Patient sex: M
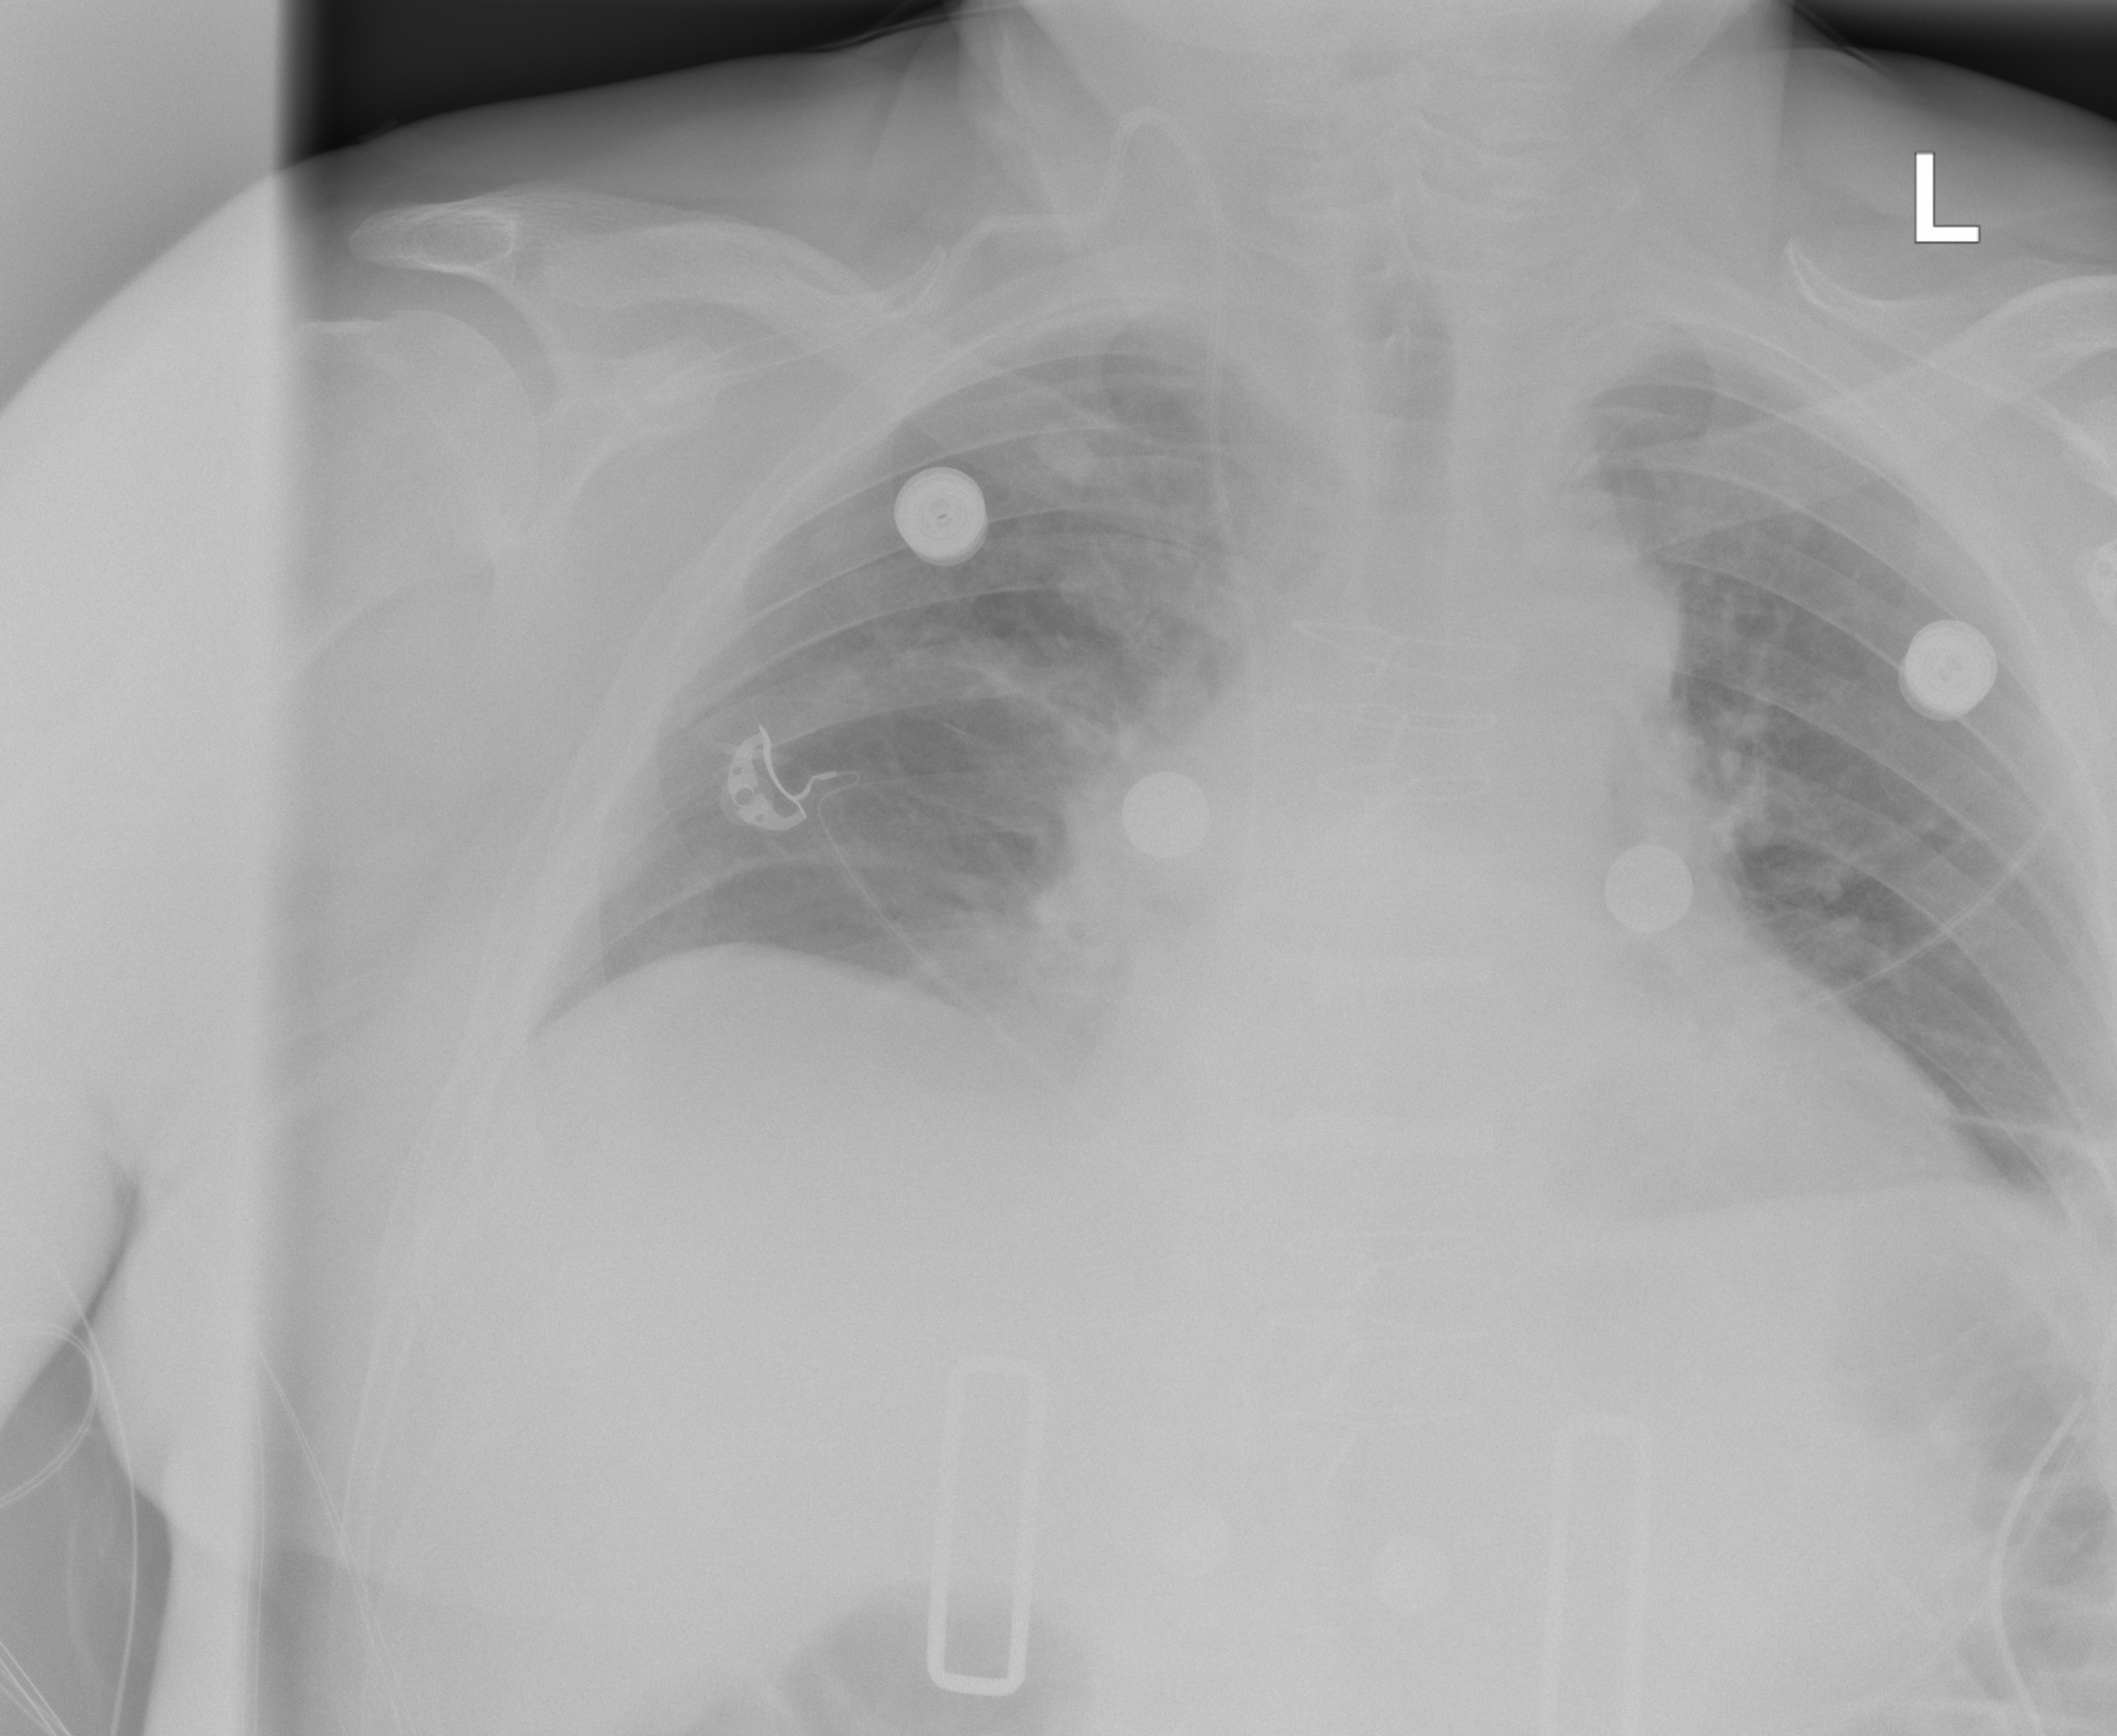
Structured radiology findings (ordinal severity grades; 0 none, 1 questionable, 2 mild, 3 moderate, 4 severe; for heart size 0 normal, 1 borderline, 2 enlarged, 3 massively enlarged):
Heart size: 2
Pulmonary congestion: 0
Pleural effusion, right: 0
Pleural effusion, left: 2
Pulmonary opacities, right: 0
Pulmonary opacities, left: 0
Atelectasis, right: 0
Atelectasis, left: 2